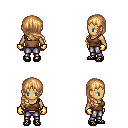
a pixel art fantasy rpg character, female body template, human, tanned skin, brown pirate shirt, metal pants, light blonde right-swept hairstyle, gold gloves, ghillies, four views (front, back, left, right), 2x2 character sprite sheet, small pixel art, hard edges, no anti-aliasing